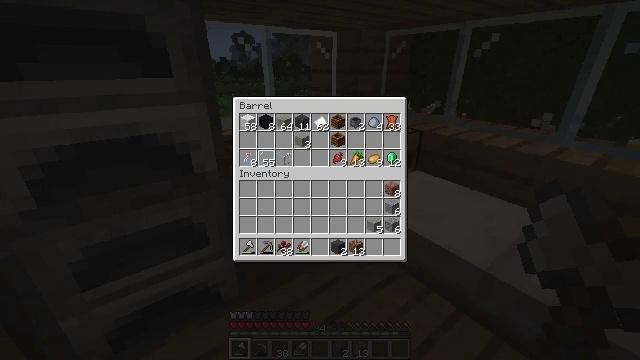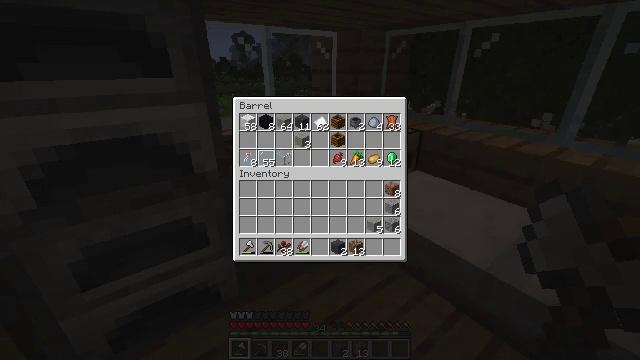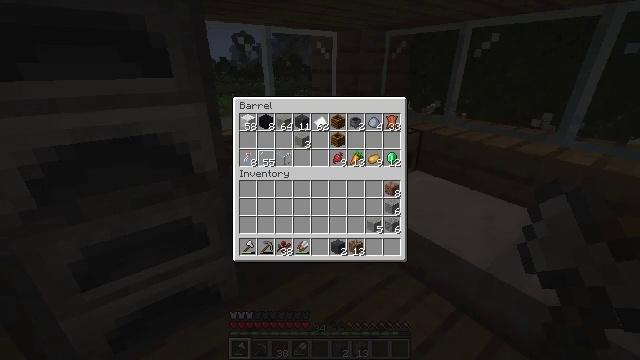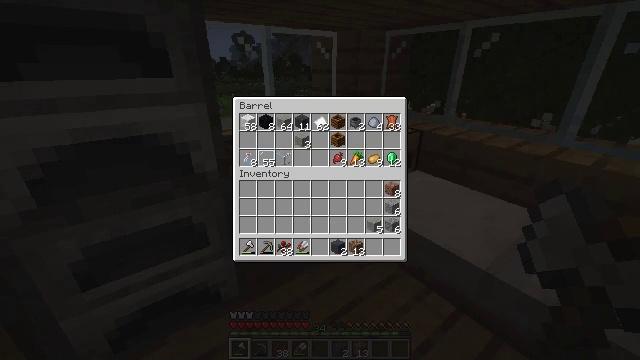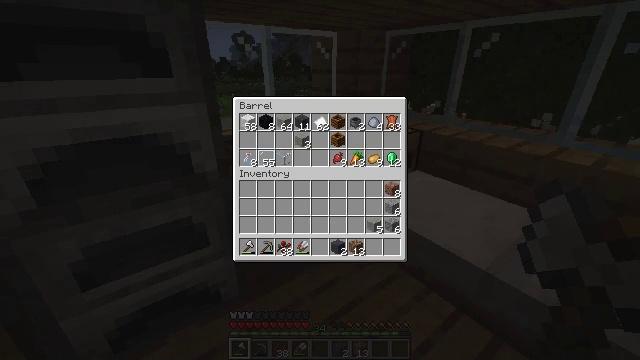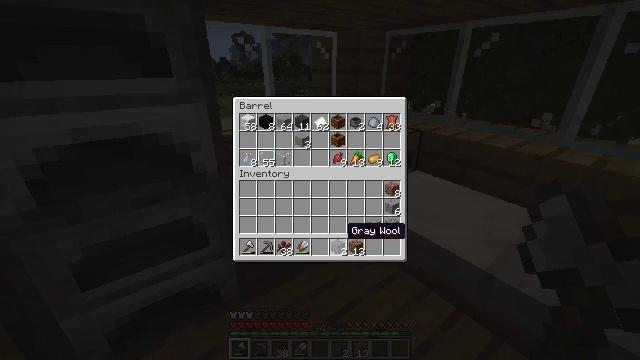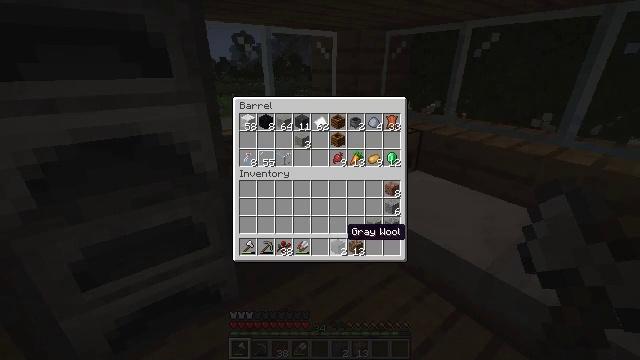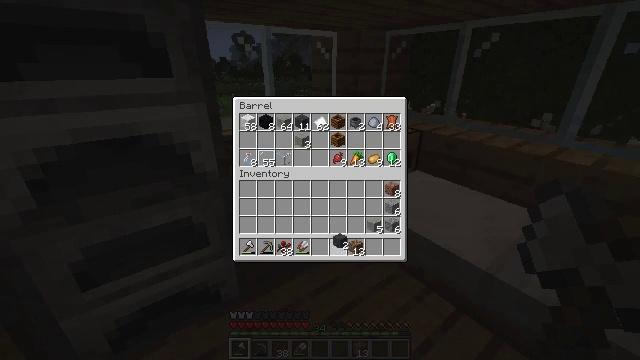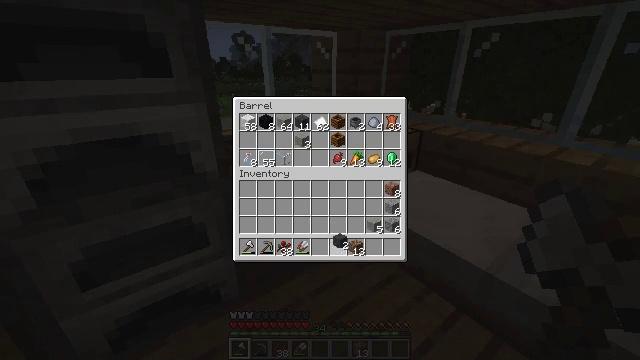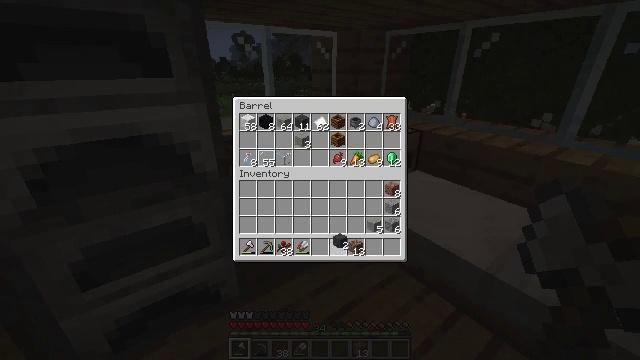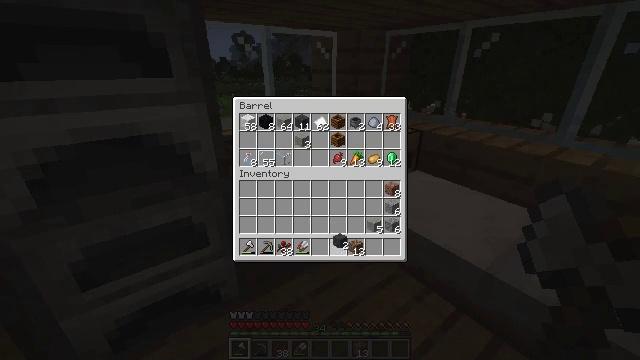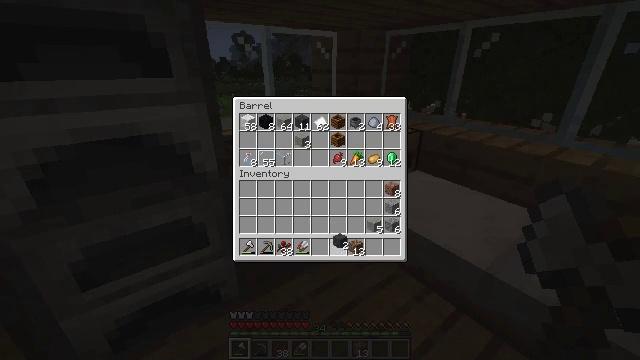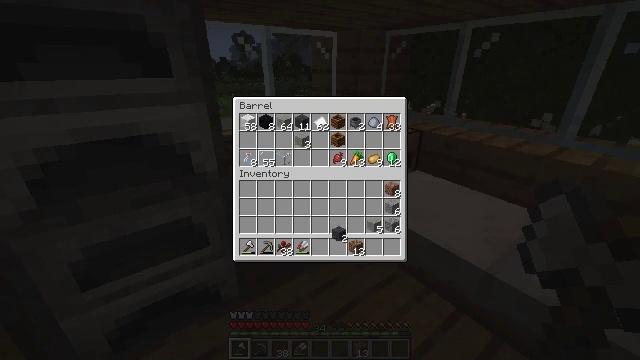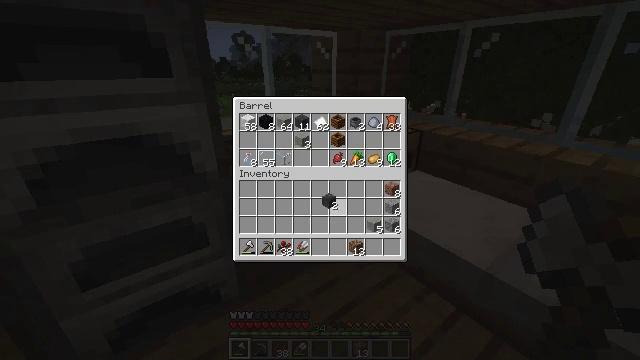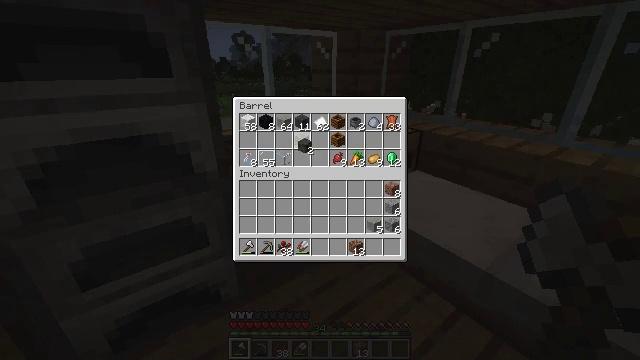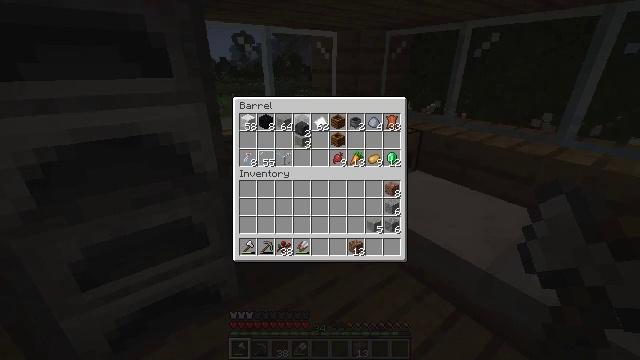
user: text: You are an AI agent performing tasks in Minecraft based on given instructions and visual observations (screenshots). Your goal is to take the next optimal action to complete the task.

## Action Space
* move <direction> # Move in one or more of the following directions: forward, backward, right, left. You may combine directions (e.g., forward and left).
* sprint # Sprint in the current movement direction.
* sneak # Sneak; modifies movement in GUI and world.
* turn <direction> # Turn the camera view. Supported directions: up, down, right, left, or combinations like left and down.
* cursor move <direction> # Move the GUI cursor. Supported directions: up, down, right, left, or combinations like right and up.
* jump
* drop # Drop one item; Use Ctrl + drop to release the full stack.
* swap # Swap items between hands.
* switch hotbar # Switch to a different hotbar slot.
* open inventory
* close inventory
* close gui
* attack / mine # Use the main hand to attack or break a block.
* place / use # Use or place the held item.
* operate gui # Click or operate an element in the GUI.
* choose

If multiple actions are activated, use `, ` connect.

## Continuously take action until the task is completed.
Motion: motion action
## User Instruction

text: Turn ink sacs or wither roses into black dye.
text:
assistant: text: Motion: operate gui
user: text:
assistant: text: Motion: operate gui
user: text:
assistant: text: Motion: no_op
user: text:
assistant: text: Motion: no_op
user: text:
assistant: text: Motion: no_op
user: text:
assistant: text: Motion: no_op
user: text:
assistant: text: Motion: operate gui
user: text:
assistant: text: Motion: operate gui
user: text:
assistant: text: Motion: operate gui
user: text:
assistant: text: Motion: no_op
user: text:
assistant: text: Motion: no_op
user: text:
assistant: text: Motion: no_op
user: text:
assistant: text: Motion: cursor move left and up
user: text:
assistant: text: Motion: cursor move left and up
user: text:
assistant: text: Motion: cursor move up
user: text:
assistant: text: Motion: no_op
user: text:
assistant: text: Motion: no_op
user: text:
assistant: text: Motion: no_op
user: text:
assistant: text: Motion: no_op
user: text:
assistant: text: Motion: cursor move left
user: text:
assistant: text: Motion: cursor move left
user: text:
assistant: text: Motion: no_op
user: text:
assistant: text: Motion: no_op
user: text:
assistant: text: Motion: no_op
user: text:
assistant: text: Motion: no_op
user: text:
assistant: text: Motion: no_op
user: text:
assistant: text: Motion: no_op
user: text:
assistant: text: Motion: no_op
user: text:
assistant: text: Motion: cursor move right
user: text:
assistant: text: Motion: no_op